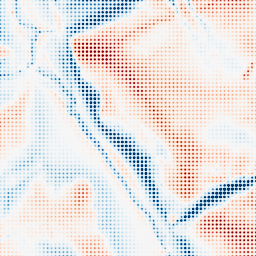
Category: edge_preserving
Decomposition family: guided
Decomposition parameters: radius: 16
eps: 1
Upsampling method: sinc_hamming
Upsampling parameters: scale: 8
kernel_size: 4
Upsampling scale: 8